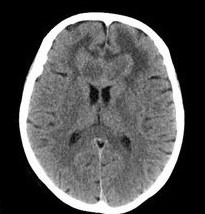
Label: notumor